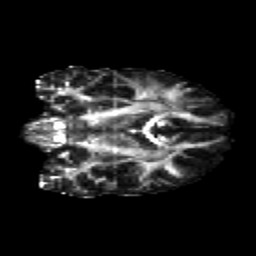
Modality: FA
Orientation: coronal
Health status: healthy
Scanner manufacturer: siemens
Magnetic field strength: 3 T
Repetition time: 10.6 s
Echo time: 0.092 s